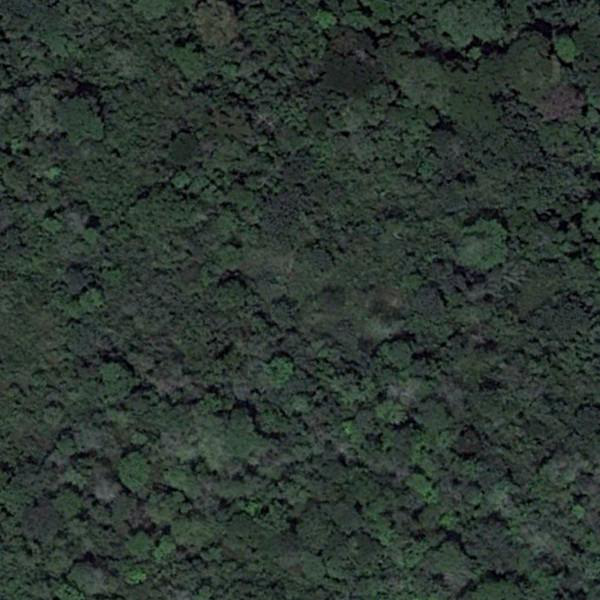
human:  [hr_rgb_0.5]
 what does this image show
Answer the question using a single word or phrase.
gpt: forest